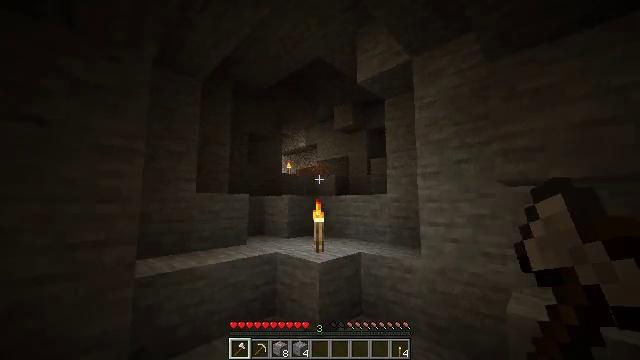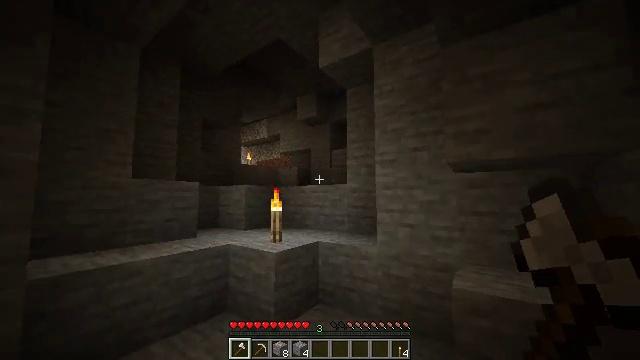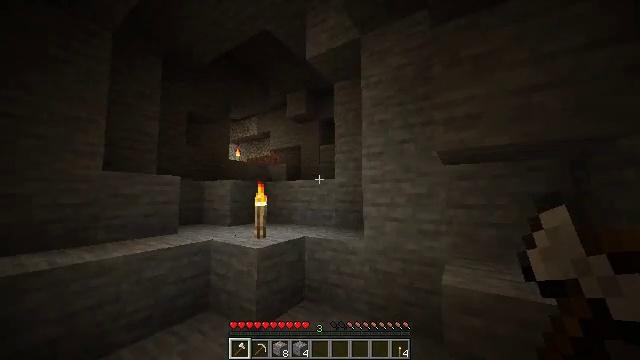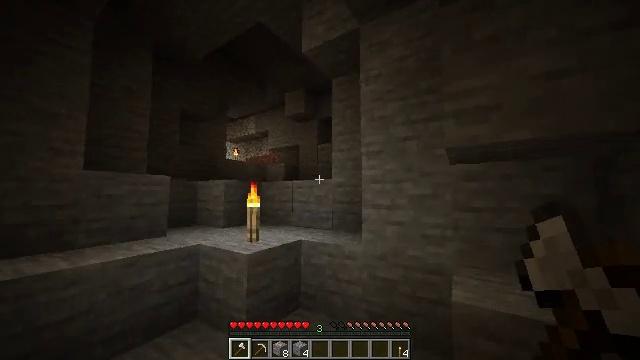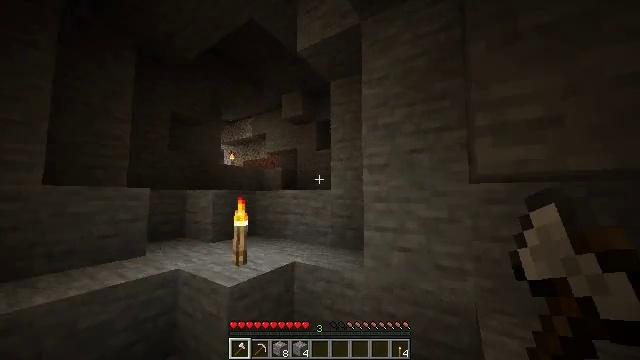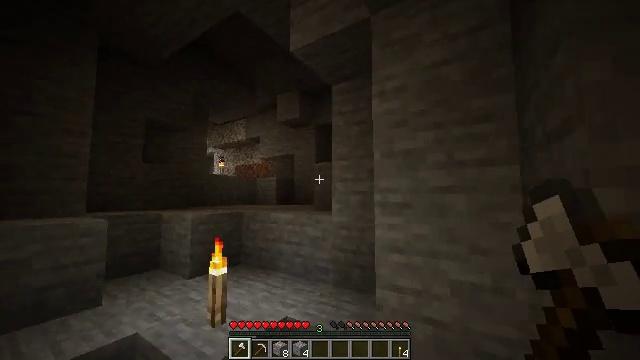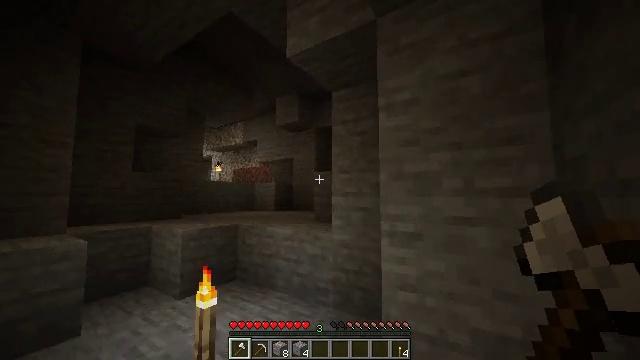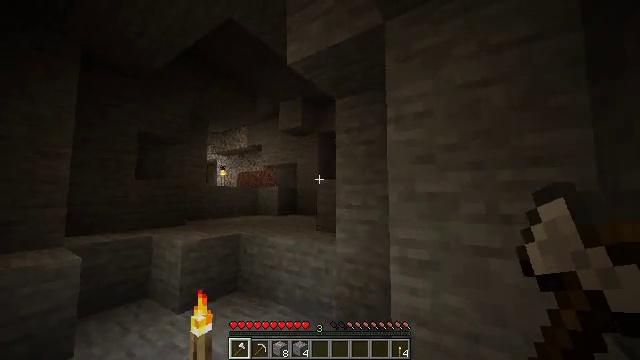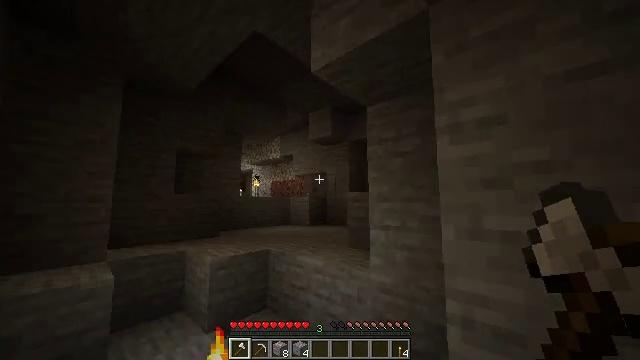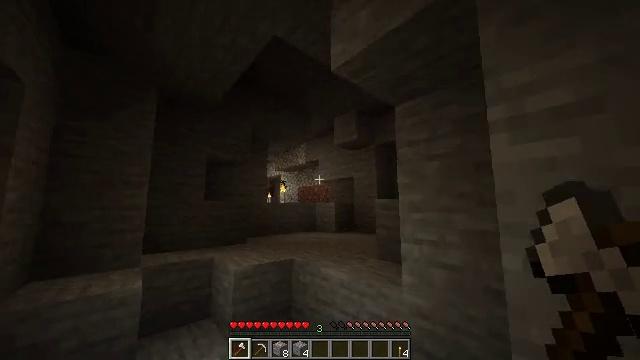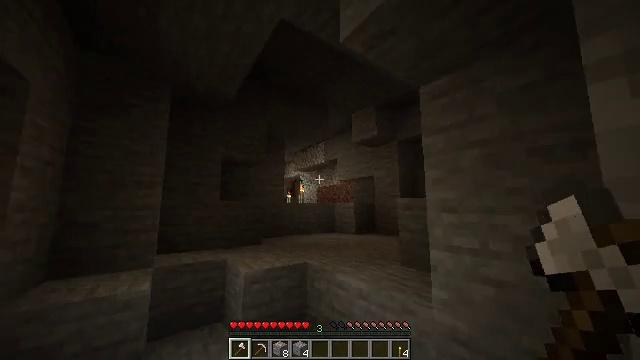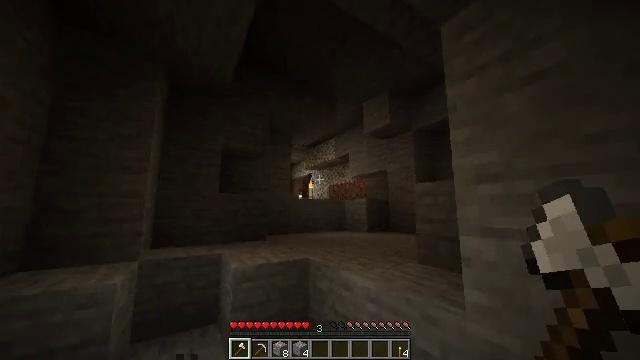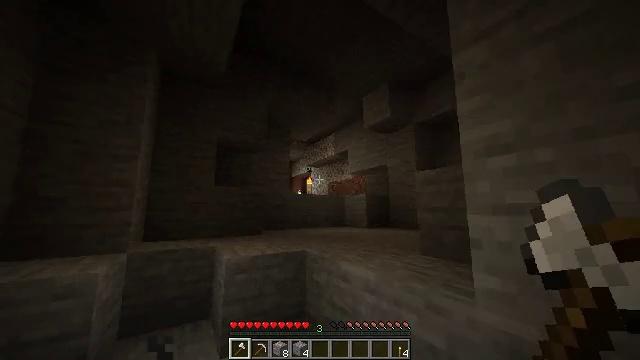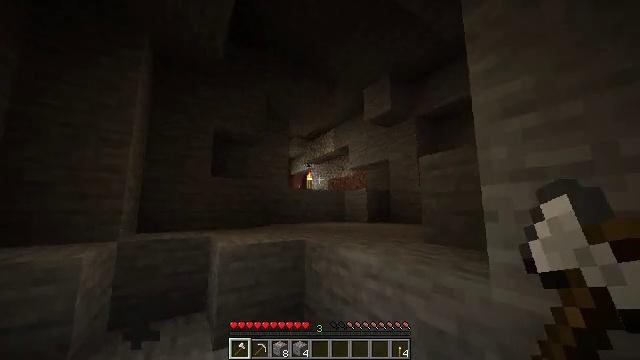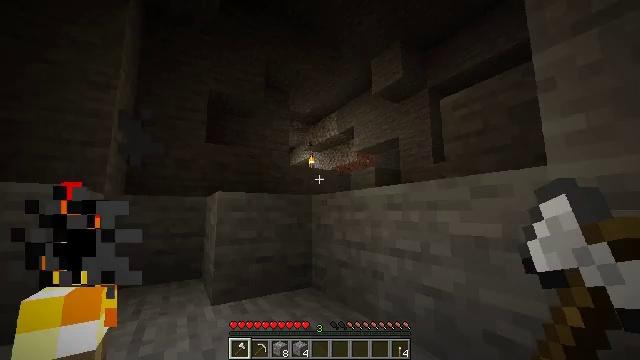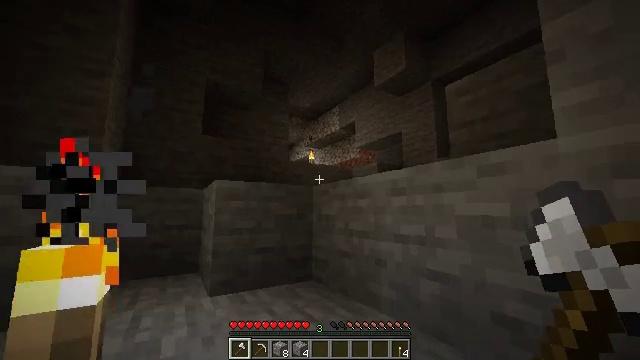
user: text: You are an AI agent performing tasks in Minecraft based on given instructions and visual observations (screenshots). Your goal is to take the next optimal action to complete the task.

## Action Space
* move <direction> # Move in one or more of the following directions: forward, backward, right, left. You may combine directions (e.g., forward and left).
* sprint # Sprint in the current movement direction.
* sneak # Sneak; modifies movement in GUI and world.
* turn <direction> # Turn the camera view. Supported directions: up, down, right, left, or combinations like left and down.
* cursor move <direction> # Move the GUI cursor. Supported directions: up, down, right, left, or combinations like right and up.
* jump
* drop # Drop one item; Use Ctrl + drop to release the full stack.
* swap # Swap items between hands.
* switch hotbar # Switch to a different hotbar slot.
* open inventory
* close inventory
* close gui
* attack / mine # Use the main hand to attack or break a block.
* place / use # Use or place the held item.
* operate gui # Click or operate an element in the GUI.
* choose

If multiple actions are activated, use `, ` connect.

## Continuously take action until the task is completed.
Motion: motion action
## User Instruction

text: Collect sand to make glass.
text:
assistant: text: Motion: move forward, sprint, turn right and down, jump
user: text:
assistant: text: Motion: move forward, sprint, turn right, jump
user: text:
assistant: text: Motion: move forward, sprint, jump
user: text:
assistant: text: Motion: move forward, sprint, jump
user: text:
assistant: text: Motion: move forward, sprint, jump
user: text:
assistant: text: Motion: move forward, sprint, jump
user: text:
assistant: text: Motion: move forward, sprint, jump
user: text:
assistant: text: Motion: move forward, sprint, turn left and up, jump
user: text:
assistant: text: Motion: move forward, sprint, turn left and up, jump
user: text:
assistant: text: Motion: move forward, sprint, turn left, jump
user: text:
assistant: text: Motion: move forward, sprint, turn left, jump
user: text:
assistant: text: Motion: move forward, sprint, jump
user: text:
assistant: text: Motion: move forward, sprint, jump
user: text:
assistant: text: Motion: move forward, sprint, jump
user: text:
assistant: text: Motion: move forward, sprint, jump
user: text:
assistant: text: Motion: move forward, sprint, jump
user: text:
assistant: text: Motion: move forward, sprint, jump
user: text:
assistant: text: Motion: move forward, sprint, jump
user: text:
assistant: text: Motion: move forward, sprint, turn right and down, jump
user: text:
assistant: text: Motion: move forward, sprint, turn right and down, jump
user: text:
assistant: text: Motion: move forward, sprint, turn right and down
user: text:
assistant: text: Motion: move forward, sprint, turn right
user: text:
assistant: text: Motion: move forward, sprint, turn right and down
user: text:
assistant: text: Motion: move forward, sprint, turn right and down
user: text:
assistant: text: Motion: move forward, sprint, turn right and down
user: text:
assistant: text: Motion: move forward, sprint, turn right and down
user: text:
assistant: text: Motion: move forward, sprint, turn right
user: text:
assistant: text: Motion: move forward, sprint, turn right
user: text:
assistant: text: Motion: move forward, sprint, turn right and down
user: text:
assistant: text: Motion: move forward, sprint